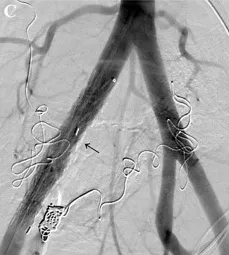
(C) DSA re-examination after stent placement showed complete disappearance of the pseudoaneurysm (black arrow).
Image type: radiology (ct)